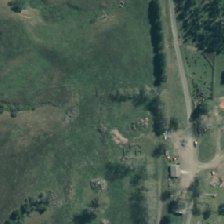
Land cover: high_producing_grassland